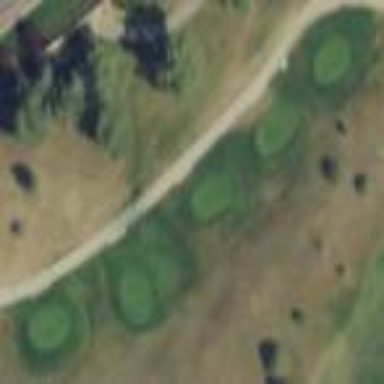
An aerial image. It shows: Area with grass used as rough in golf course.